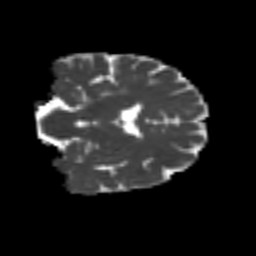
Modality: MD
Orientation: coronal
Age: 63
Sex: female
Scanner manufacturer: siemens
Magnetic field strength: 3 T
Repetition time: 4.987 s
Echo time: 0.0792 s